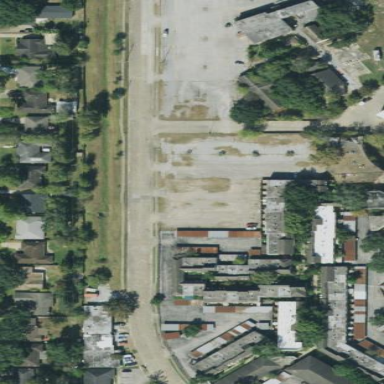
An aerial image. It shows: Brownfield site.